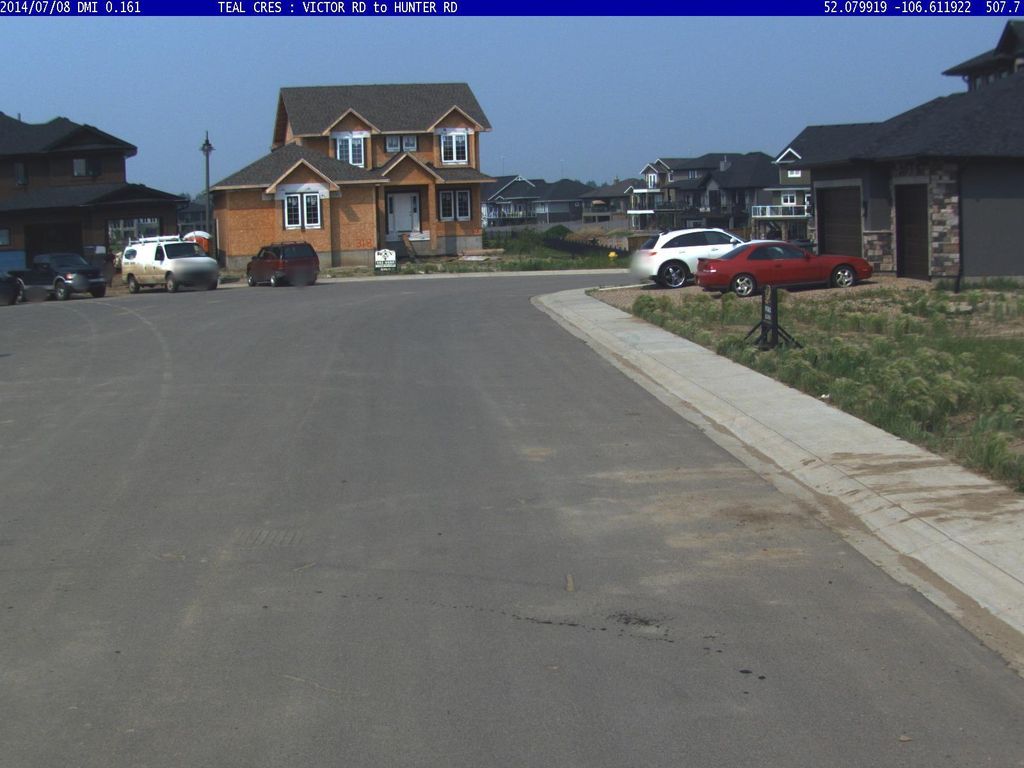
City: saskatoon